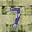
Label: 7